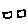
Label: square